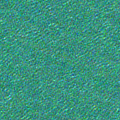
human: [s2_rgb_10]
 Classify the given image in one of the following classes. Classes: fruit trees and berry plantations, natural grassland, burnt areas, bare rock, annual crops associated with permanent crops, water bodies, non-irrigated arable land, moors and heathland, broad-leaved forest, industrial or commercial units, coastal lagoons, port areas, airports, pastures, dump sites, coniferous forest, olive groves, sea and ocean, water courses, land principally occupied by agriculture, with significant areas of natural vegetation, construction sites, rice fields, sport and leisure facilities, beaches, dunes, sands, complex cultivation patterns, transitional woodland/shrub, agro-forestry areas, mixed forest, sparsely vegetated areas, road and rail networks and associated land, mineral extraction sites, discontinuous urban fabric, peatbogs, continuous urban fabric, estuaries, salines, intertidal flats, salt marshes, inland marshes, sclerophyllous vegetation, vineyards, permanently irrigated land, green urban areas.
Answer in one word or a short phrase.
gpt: sea and ocean